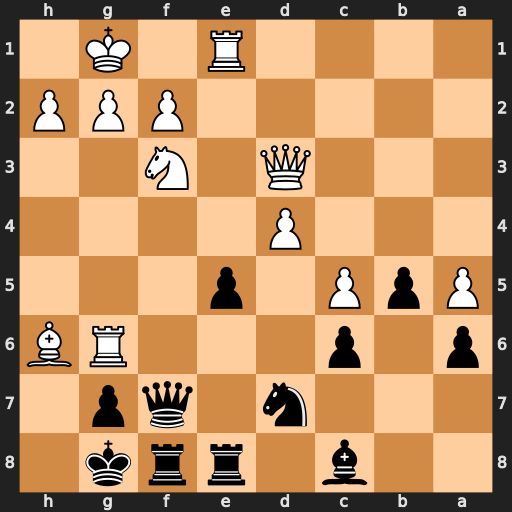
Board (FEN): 2b1rrk1/3n1qp1/p1p3RB/PpP1p3/3P4/3Q1N2/5PPP/4R1K1
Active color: b
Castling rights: -
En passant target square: -
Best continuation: e4 Rxg7+ Qxg7